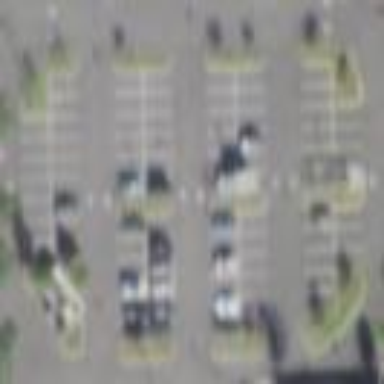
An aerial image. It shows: Parking aisle designated as service road.